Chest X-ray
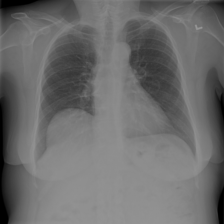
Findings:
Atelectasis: negative
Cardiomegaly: negative
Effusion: negative
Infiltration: negative
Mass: negative
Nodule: negative
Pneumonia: negative
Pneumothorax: negative
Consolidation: negative
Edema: negative
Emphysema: negative
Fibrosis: negative
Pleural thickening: negative
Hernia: negative